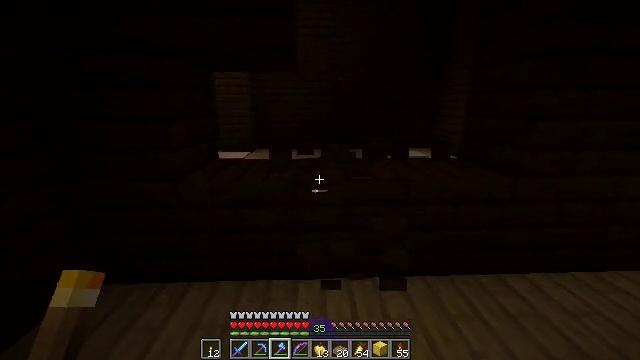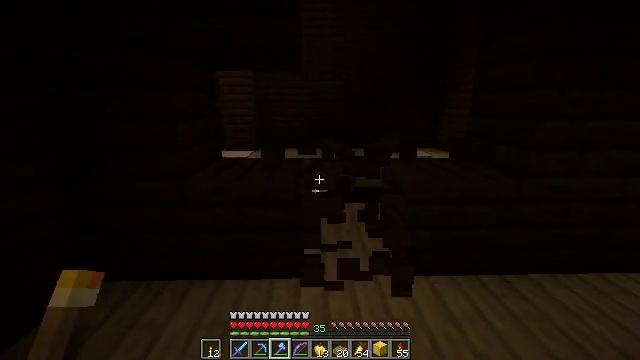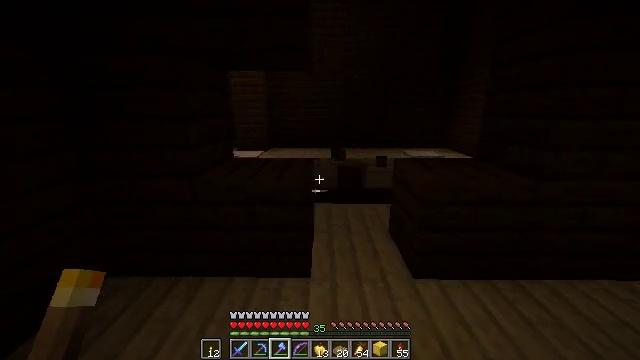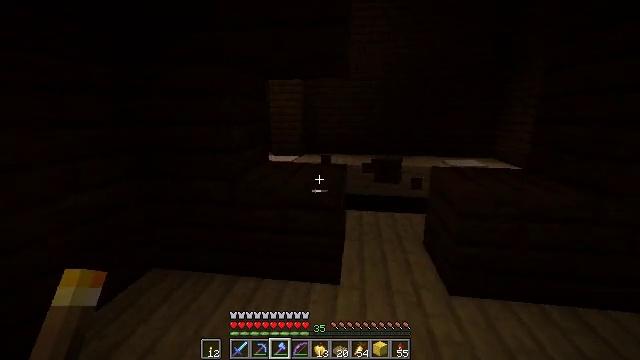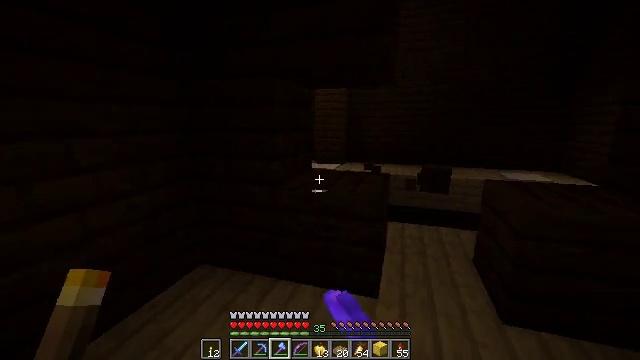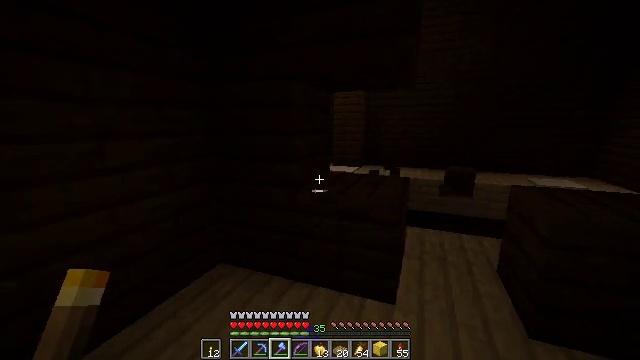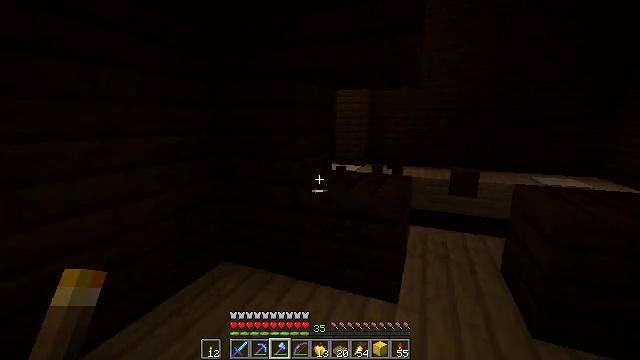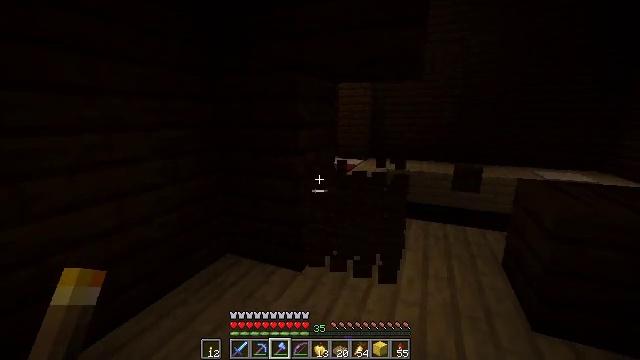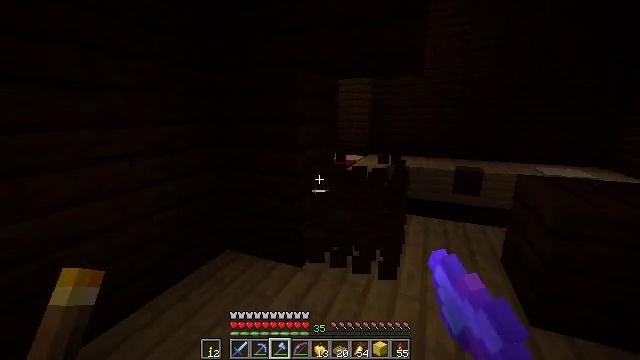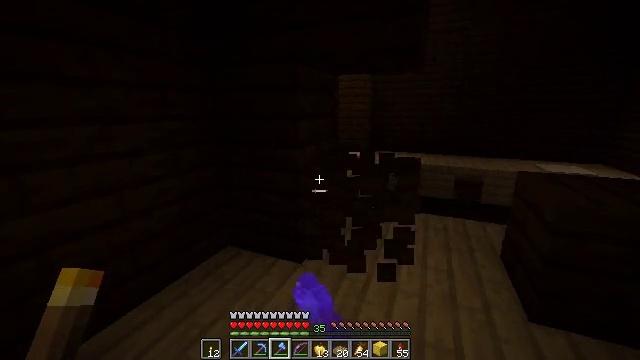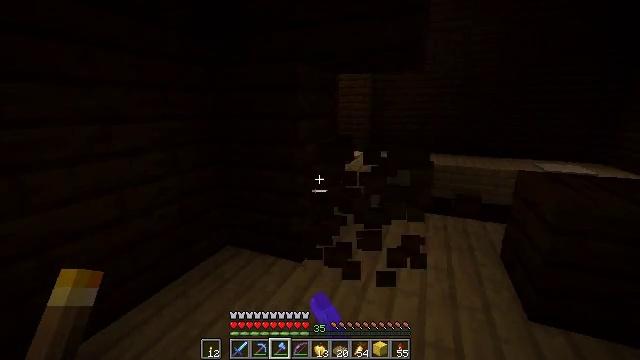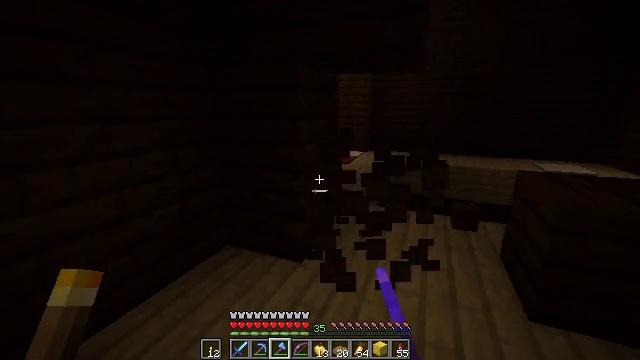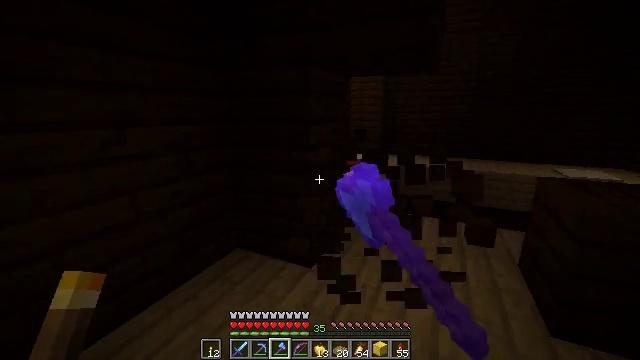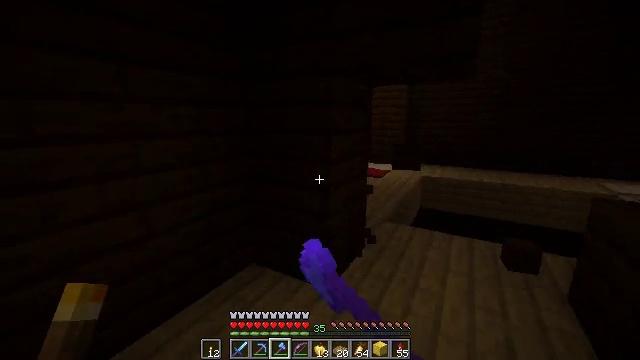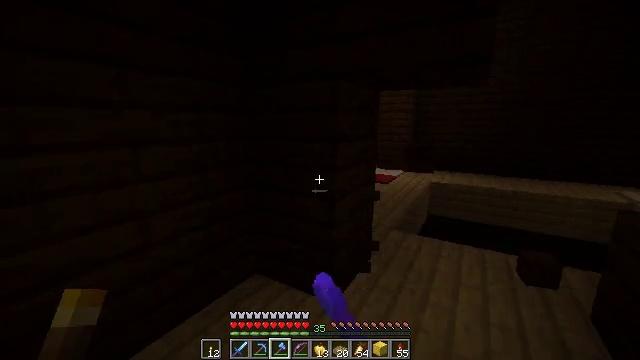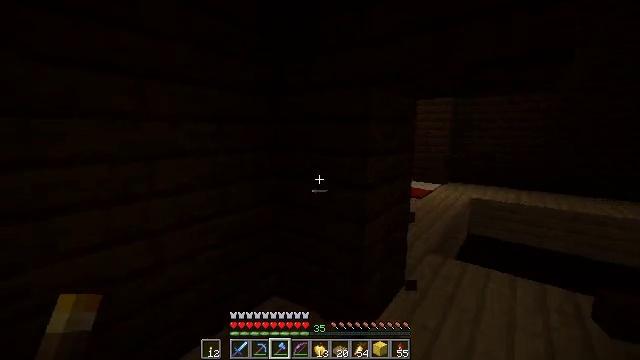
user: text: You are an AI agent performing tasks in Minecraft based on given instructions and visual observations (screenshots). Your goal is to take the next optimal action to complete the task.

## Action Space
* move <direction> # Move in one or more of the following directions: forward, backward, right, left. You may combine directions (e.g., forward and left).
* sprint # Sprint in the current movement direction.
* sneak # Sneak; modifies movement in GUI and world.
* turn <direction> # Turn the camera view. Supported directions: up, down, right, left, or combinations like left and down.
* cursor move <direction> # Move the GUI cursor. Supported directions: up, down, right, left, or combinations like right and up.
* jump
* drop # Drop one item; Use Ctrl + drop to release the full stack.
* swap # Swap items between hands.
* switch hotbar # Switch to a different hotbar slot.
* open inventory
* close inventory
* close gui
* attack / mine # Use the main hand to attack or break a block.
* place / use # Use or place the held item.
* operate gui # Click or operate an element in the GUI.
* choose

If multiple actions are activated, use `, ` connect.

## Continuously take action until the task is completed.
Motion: motion action
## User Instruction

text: Mine dark oak planks.
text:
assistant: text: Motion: attack / mine
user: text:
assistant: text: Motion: turn left, attack / mine
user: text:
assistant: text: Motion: turn left and up, attack / mine
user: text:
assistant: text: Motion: turn left and up, attack / mine
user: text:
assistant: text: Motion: turn left, attack / mine
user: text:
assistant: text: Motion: attack / mine
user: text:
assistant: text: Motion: turn down, attack / mine
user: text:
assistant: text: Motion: attack / mine
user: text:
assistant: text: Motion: attack / mine
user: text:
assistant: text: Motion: attack / mine
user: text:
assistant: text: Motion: attack / mine
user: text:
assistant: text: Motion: move forward, turn left, attack / mine
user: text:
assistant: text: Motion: move forward, turn left and up, attack / mine
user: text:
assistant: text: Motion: move forward, turn left and up
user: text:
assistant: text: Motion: move forward, turn left and up
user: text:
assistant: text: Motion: move forward, turn left and up
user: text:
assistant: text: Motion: move forward, sprint, turn left and up
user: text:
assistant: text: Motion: move forward, sprint, turn left and up
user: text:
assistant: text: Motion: move forward, sprint, turn left
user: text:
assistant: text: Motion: move forward, sprint
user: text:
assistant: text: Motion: move forward, sprint
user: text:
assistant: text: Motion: move forward, sprint
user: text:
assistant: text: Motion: move forward, sprint, turn left and down
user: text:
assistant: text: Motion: move forward, sprint, turn left and down
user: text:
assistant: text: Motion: move forward and move left, sprint, turn down
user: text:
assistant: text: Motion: move forward and move left, sprint, turn right and down
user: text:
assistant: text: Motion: move forward and move left, sprint, turn right and down
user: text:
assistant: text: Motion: move forward and move left, sprint, turn right and down
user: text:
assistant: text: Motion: move forward, sprint, turn right and down
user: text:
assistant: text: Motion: move forward, sprint, turn right